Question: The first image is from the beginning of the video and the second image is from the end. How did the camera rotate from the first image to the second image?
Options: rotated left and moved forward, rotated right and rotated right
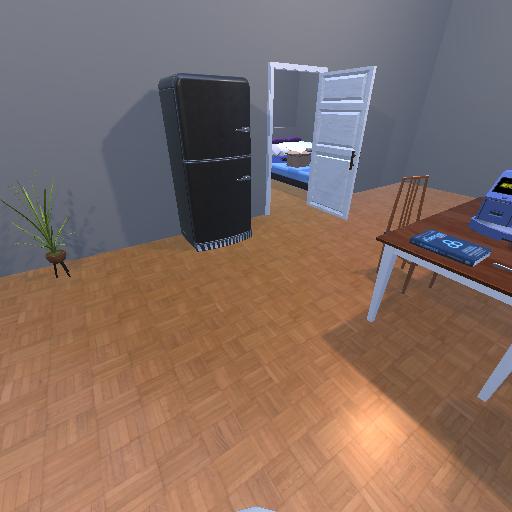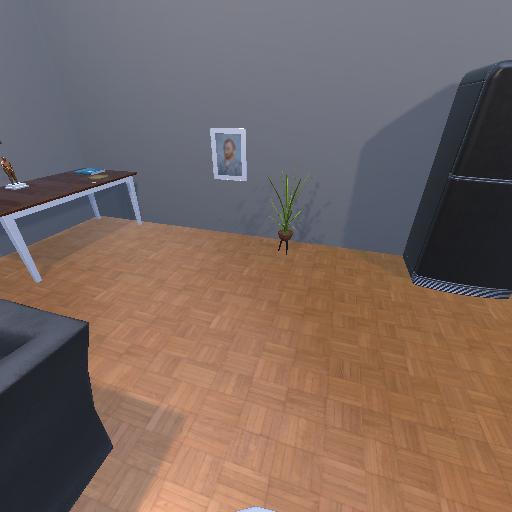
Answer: rotated left and moved forward